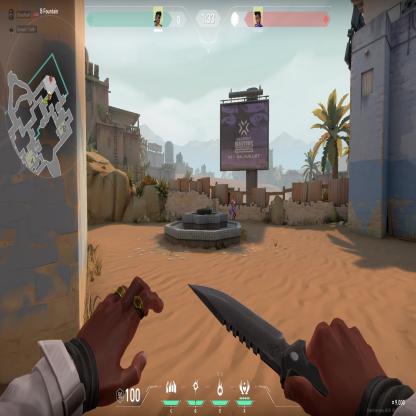
Label: enemy